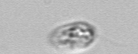
Label: Amoeba